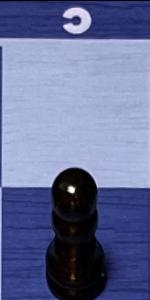
Label: Pawn_Black